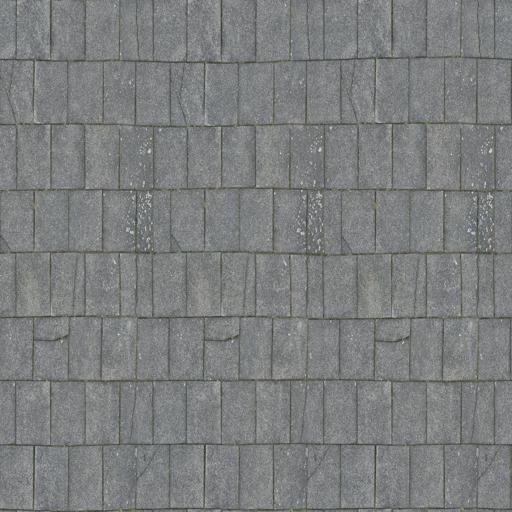
Tags: pavement paving stones square